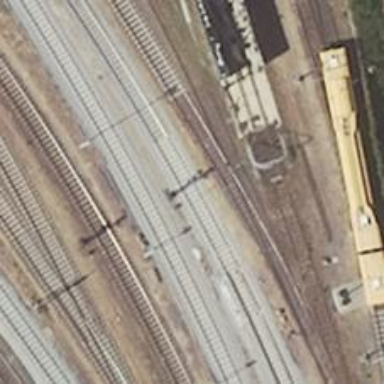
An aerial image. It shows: Siding railway line with electrified contact line for the trains.